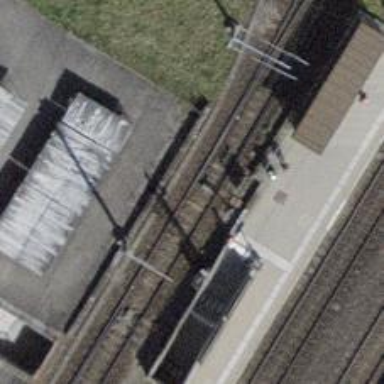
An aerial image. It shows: Rail siding with electrified tracks using contact line.